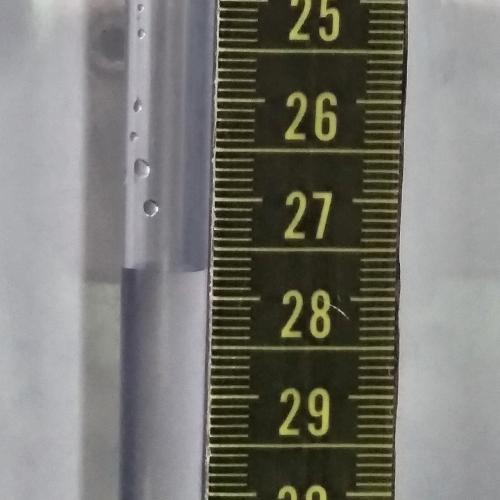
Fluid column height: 27.7 cm